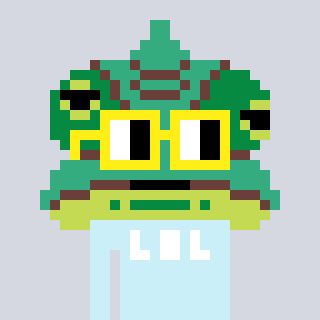
a pixel art character with square yellow glasses, a chameleon-shaped head and a cold-colored body on a cool background